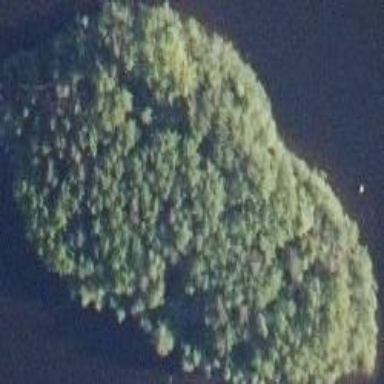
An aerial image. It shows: Islet surrounded by woodland.